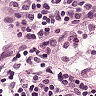
Metastatic tissue present: no